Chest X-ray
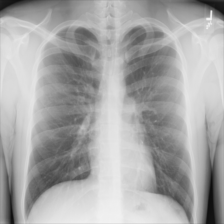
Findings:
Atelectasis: negative
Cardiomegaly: negative
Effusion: negative
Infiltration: negative
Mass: negative
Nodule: negative
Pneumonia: negative
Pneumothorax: negative
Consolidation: negative
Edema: negative
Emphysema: negative
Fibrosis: negative
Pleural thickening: negative
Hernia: negative